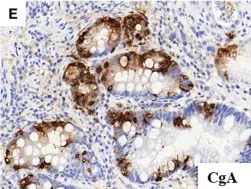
(E): CgA immunohistochemistry shows focal positivity.
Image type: pathology (immunostaining)